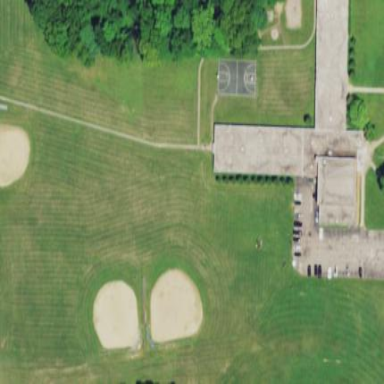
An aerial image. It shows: Baseball pitch for leisure land activities.